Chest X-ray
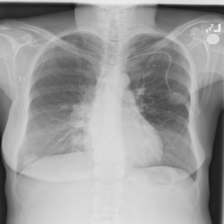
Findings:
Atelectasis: negative
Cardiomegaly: negative
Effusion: negative
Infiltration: negative
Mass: positive
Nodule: negative
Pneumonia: negative
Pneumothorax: negative
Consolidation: negative
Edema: negative
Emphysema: negative
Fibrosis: negative
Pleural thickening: negative
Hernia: negative